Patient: sex F, age 51
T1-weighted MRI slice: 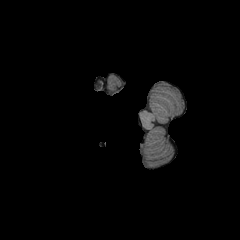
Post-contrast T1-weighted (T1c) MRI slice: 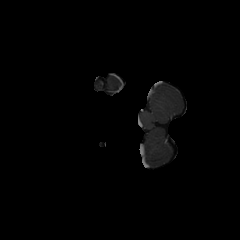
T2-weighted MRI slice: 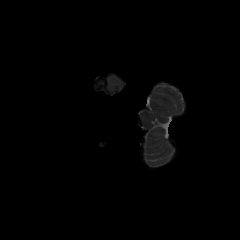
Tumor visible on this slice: no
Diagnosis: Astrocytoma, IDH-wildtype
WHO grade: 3